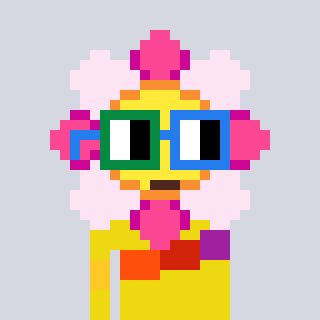
a pixel art character with square green and blue glasses, a flower-shaped head and a yellow-colored body on a cool background